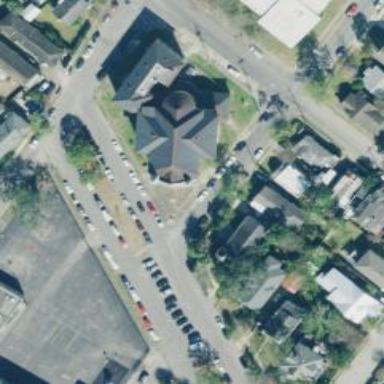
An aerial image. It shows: Building that serves as place of worship.